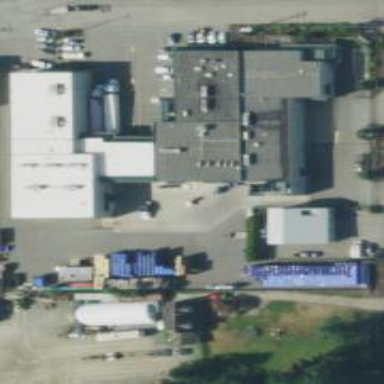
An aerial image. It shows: Industrial building.